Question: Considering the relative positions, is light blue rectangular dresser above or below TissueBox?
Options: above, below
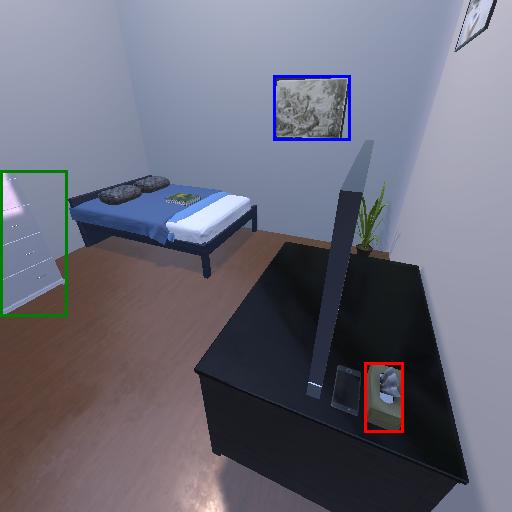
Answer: above